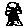
Label: tree